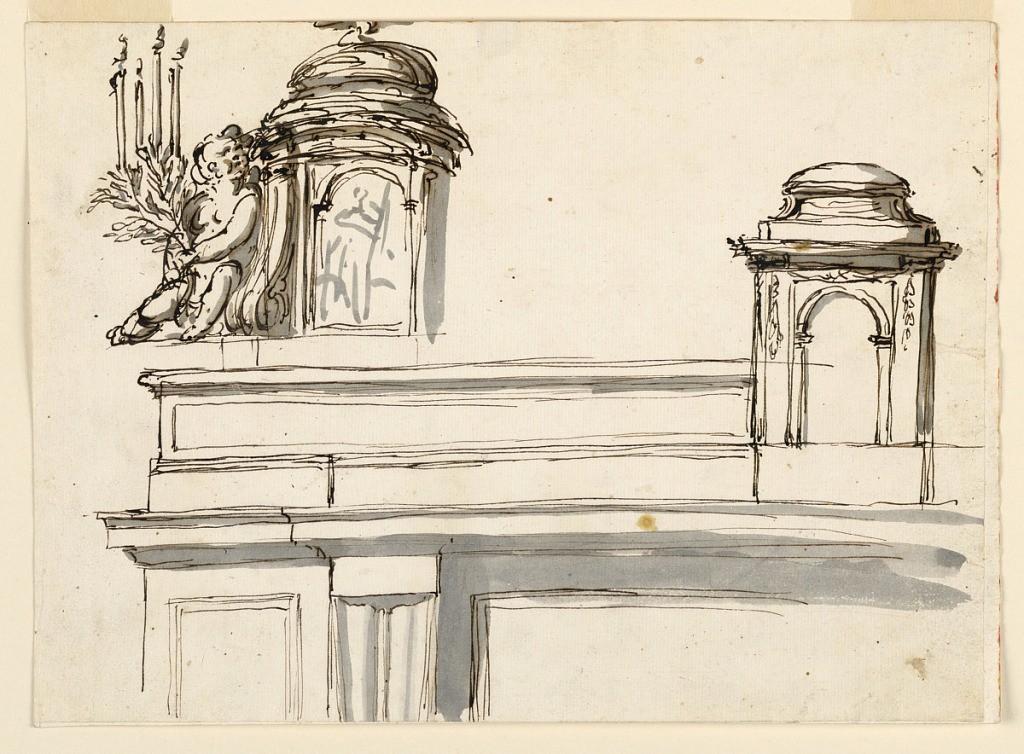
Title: Designs for an Altar Mensa
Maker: Giuseppe Barberi, Italian, 1746–1809
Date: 1750–80
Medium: Pen and brown ink, brush and gray wash on off-white laid paper, lined
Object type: Drawing
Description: Horizontal rectangle. At top left, an angel, holding boughs of a tree supporting four burning candles, sits beside a tabernacle, the left part of which is shown. It has the shape of a pavilion and Christ is sketched upon the door. At bottom, the left upper part of the mensa (altar stone) is shown with a ledge ending at right at the tabernacle in the shape of a pavilion.